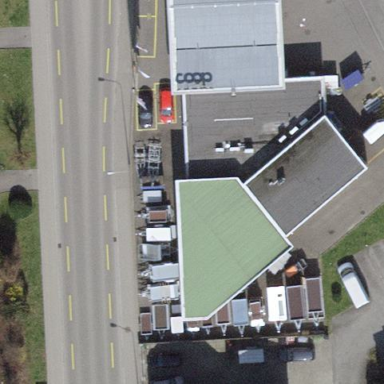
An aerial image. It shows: View of roof of building.